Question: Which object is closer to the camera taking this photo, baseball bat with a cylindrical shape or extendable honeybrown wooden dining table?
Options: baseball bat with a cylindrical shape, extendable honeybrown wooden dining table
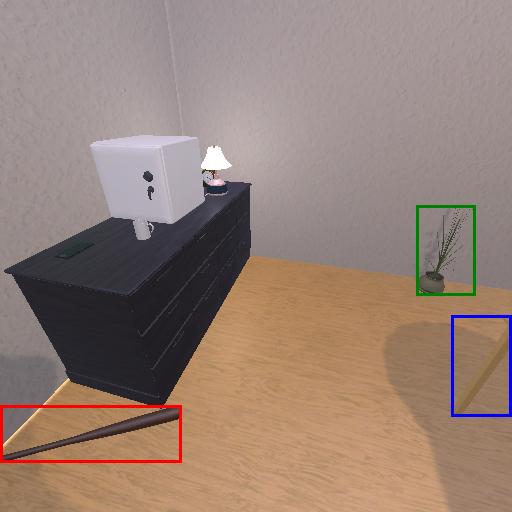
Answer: baseball bat with a cylindrical shape